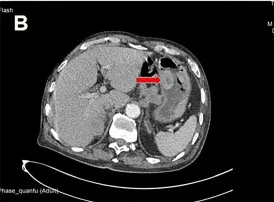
Location of the stomach tumor in abdominal enhanced CT. Arterial phase.
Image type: radiology (ct)